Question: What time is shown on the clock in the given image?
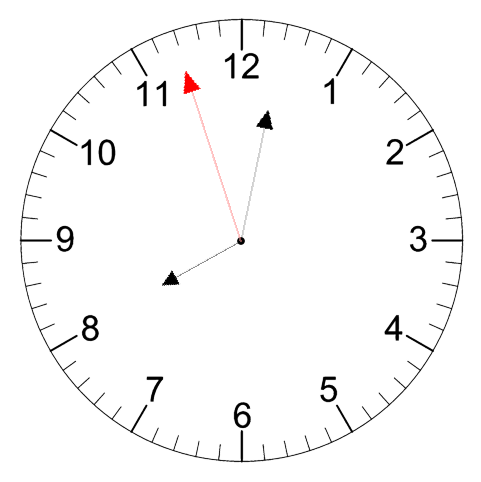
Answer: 08:01:57